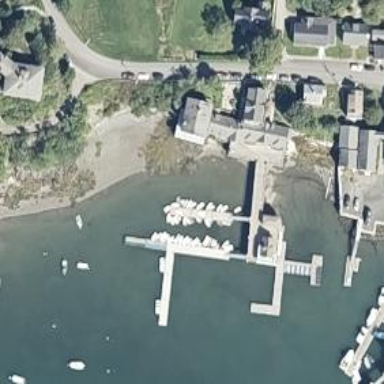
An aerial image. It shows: Man-made pier.